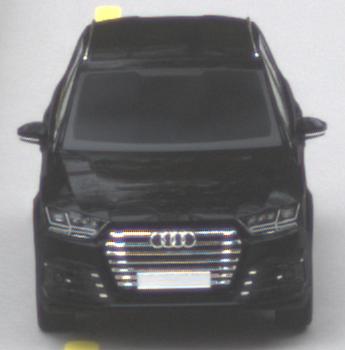
Make: Audi
Model: SQ7
Detailed model: -
Model produced from: 2016
Model produced until: 2018
Doors: 5
Color: black
Road condition: dry road
Daytime: morning or afternoon
Contrast: low contrast